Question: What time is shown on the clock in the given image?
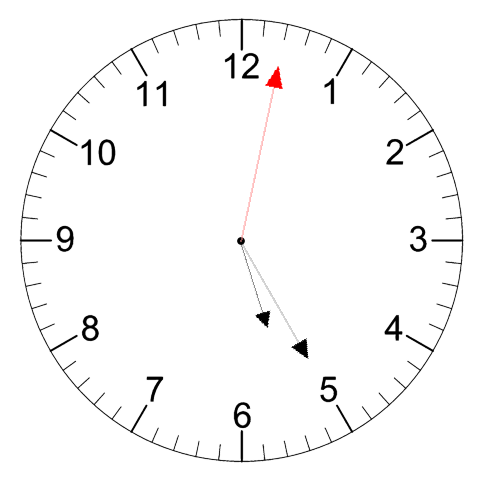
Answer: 05:25:02